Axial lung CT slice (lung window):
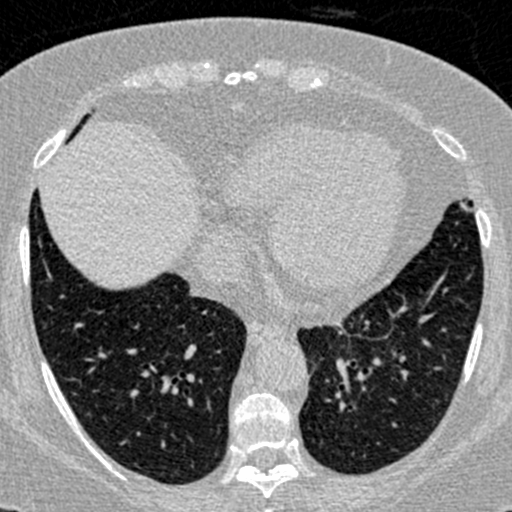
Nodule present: no